A bearing vibration time series has been folded into this square grayscale image, one row per segment of consecutive samples. Determine the bearing's health state. Answer with exactly one of: normal, inner_race, outer_race, ball.
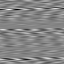
Answer: outer_race